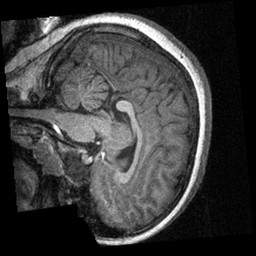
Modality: T1w
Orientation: sagittal
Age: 11
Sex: female